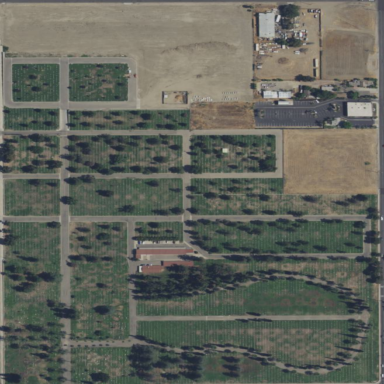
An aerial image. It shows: Cemetery or graveyard.